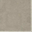
Piece: xx